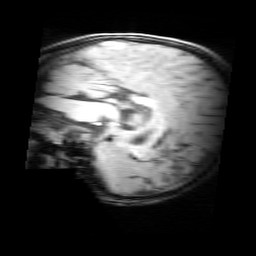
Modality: MP2RAGE
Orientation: sagittal
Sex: female
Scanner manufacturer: siemens
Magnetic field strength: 3 T
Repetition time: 5 s
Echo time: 0.00368 s